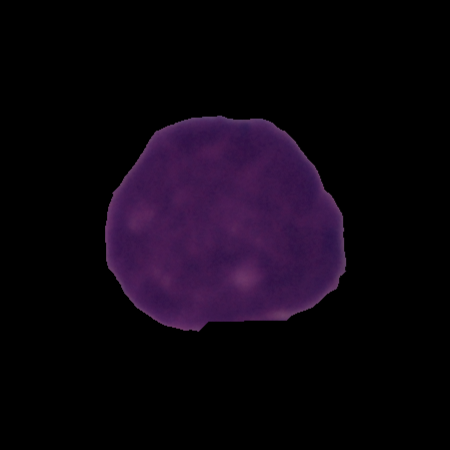
Label: cancer